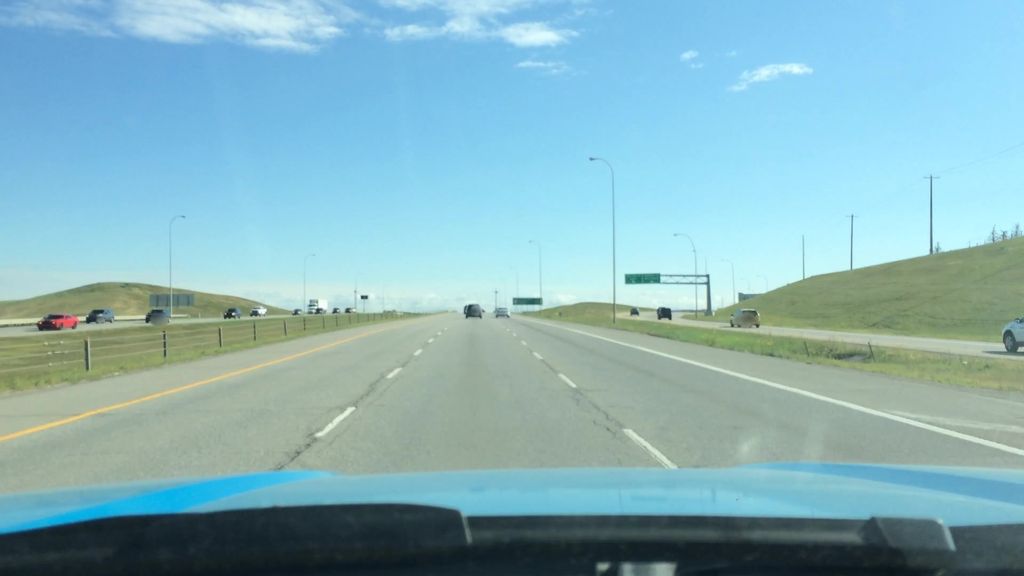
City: calgary